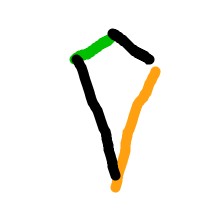
Shape: kite